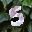
Label: 5